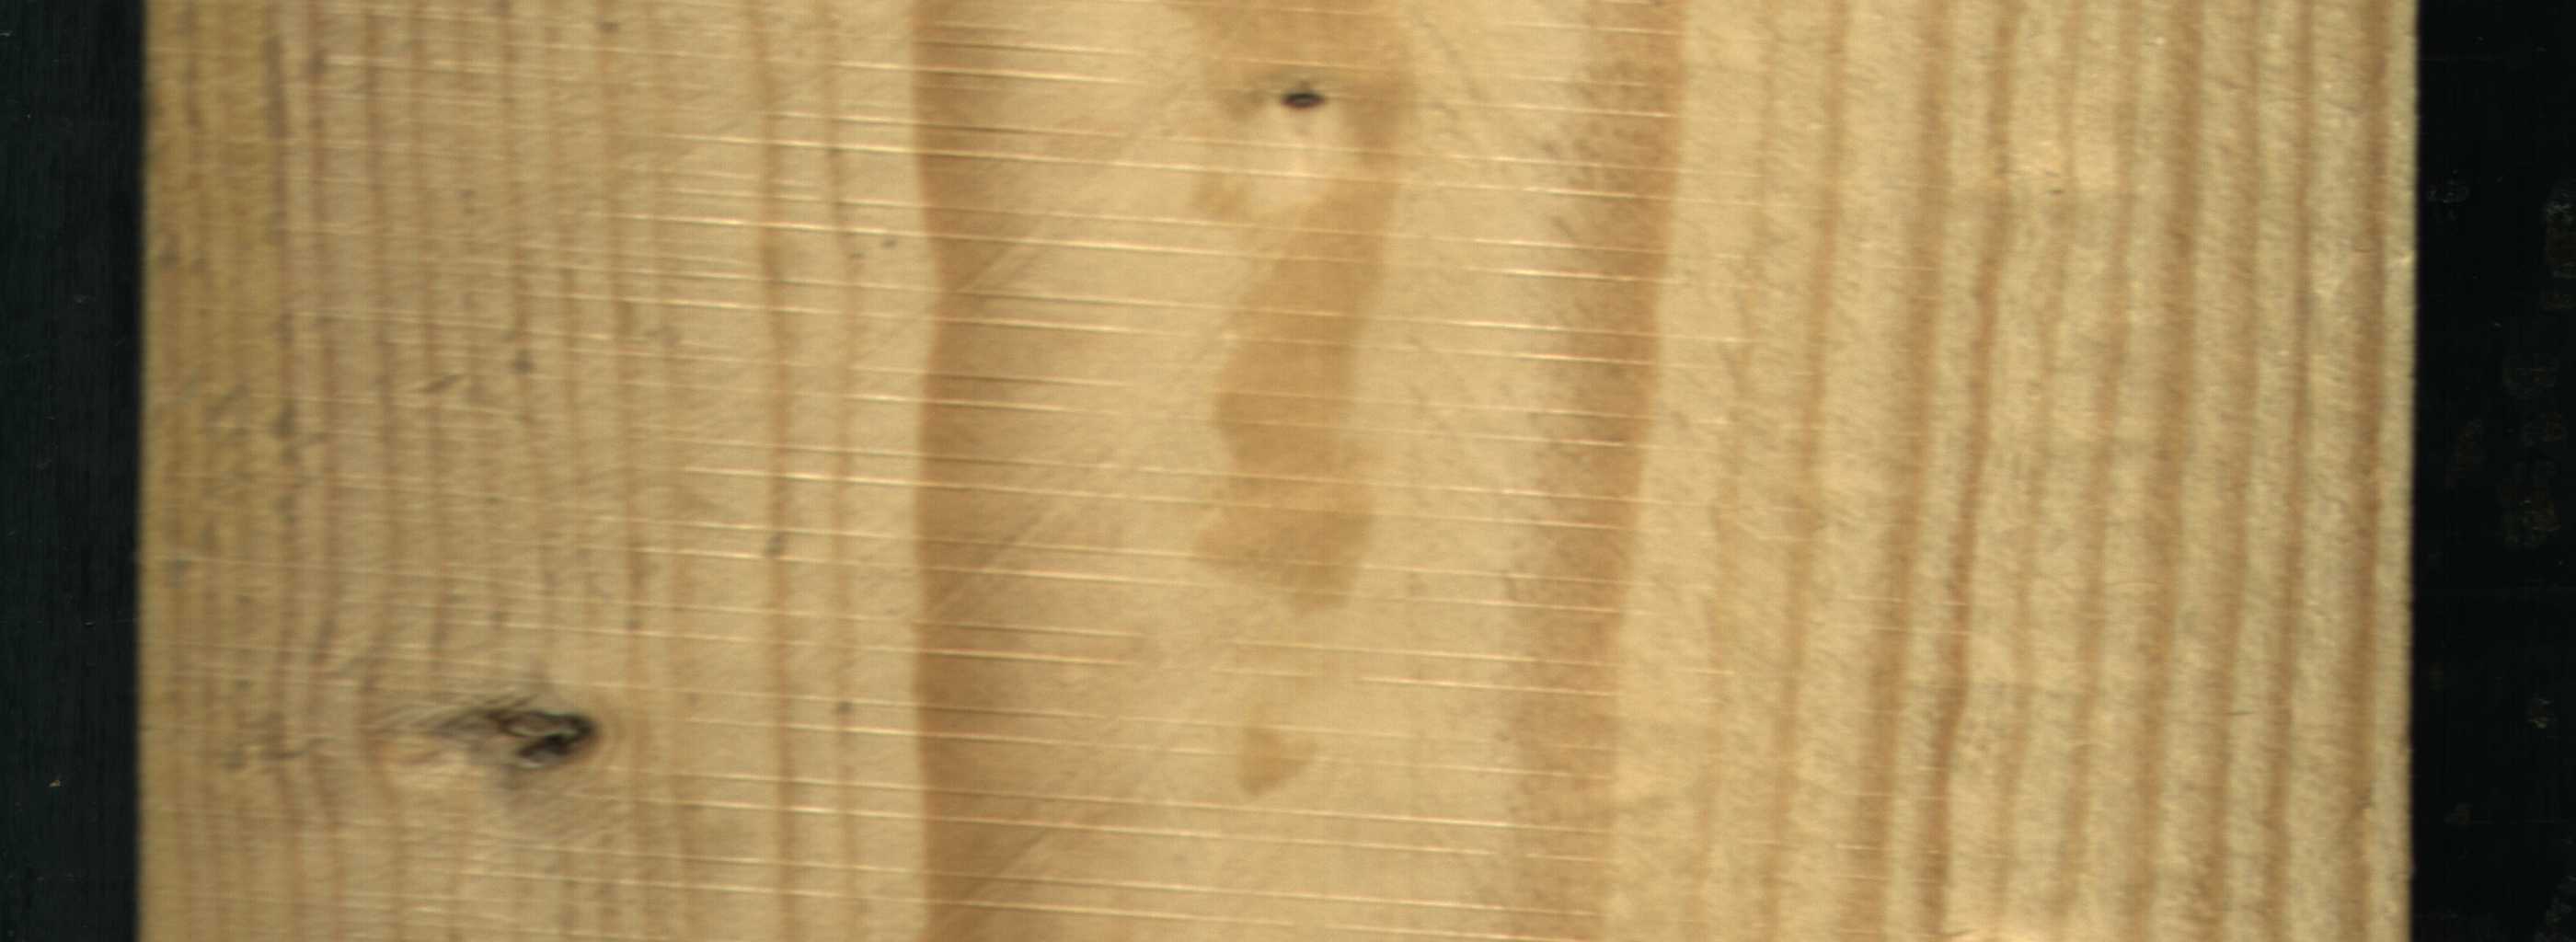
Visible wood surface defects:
Live_Knot
Live_Knot